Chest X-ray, PA view. Patient: 69 years old, sex F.
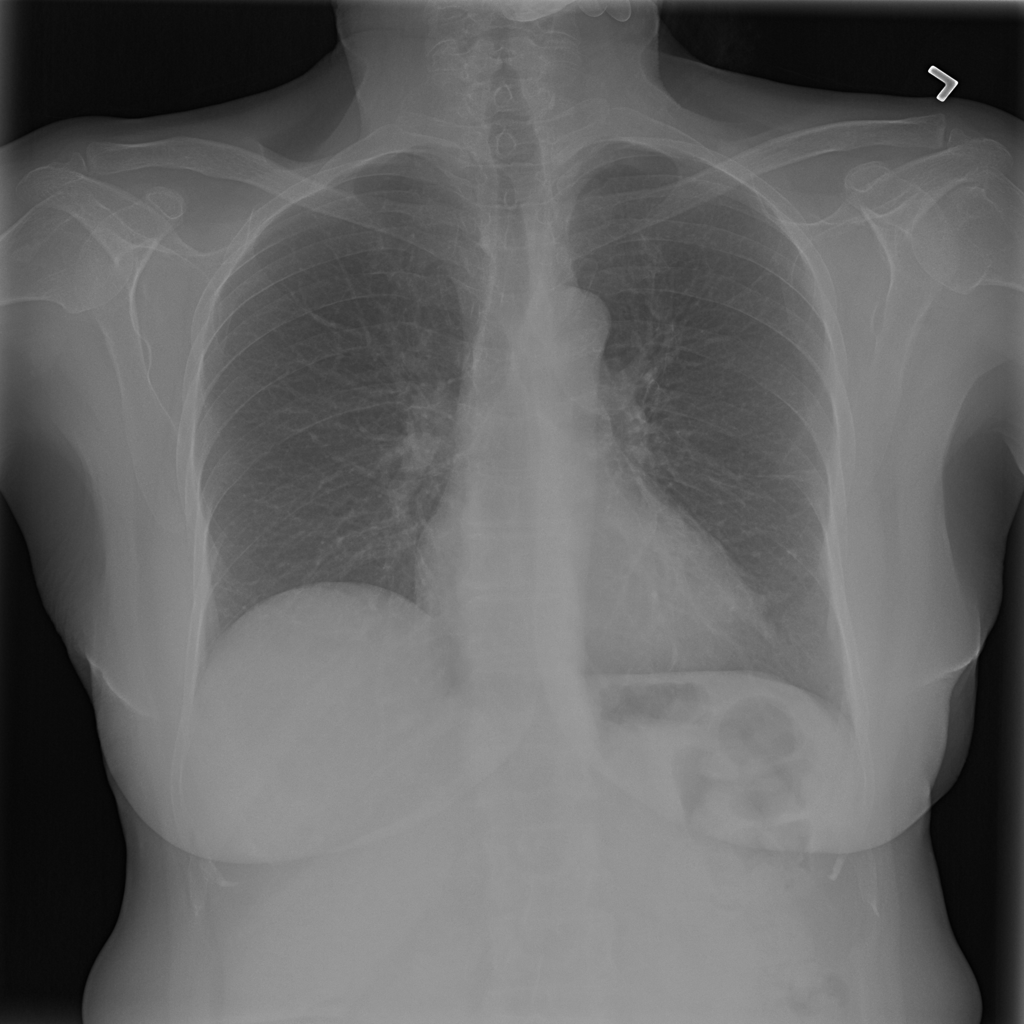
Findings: No Finding